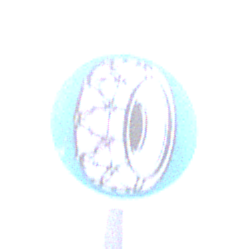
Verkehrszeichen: SchneekettenVorgeschrieben
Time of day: MorningAfternoon
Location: Outdoor (Suburban)
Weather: PartlyCloudy
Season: NotSpecified
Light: Natural